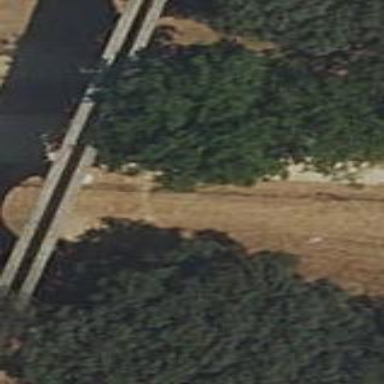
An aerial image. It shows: Aqueduct bridge over canal.